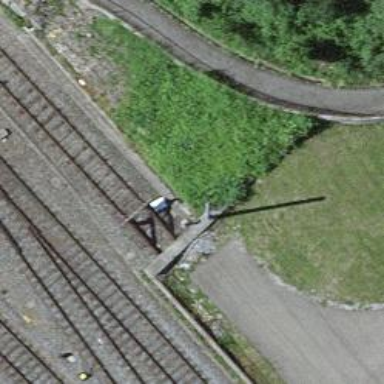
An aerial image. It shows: Railway buffer stop.